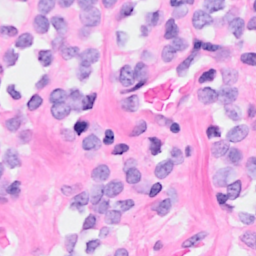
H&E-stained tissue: Breast